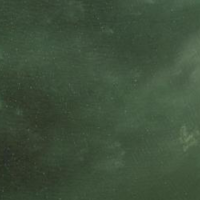
EUNIS habitat code: 14
Species observed at this site:
Phalacrocorax carbo